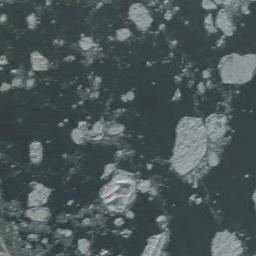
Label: sea_ice